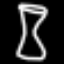
Label: hourglass